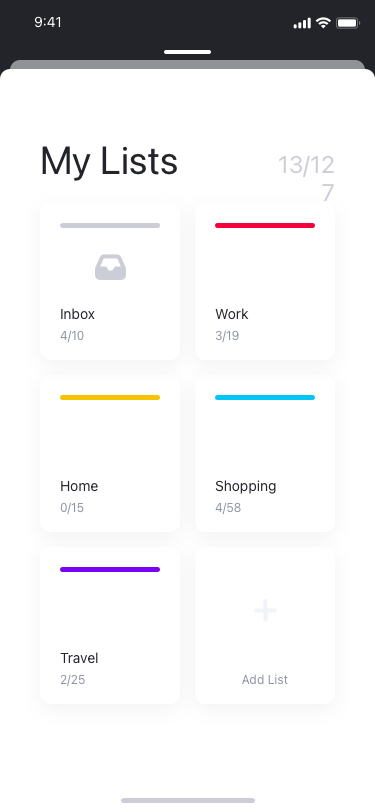
Text in this UI design:
Add List
2/25
Travel
4/58
Shopping
0/15
Home
3/19
Work
4/10
Inbox
13/127
My Lists